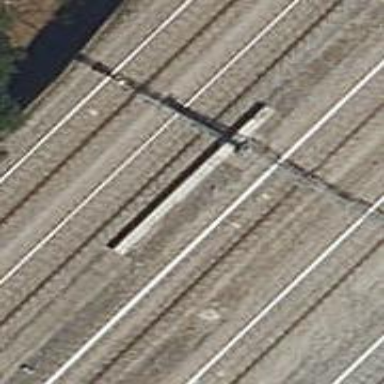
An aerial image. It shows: Bridge with electrified railway tracks featuring contact line.